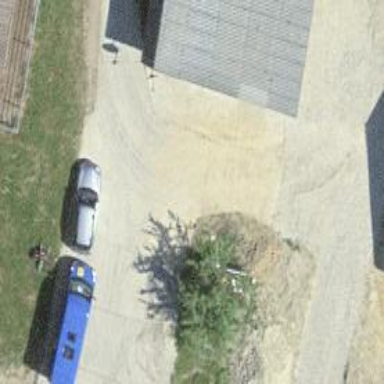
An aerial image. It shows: Farm.